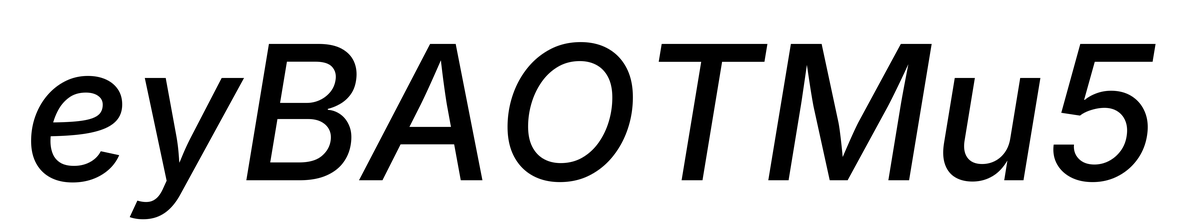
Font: Inter-Italic_Medium_Italic